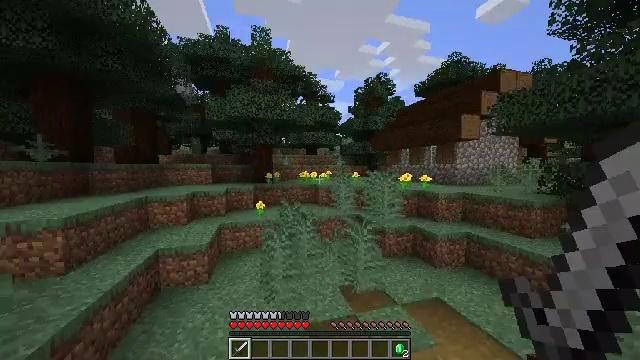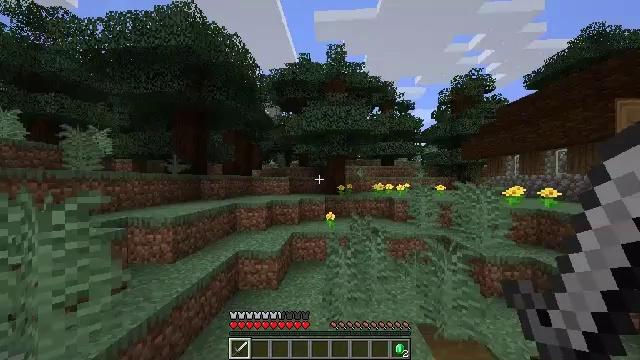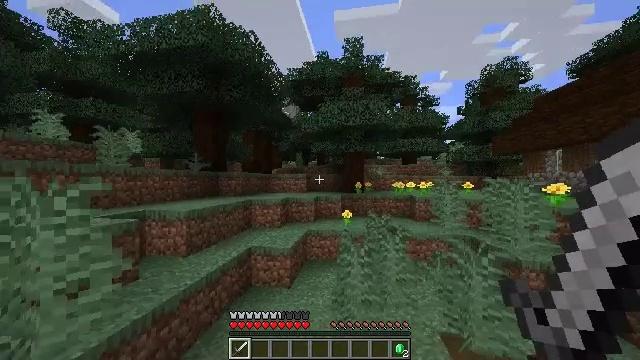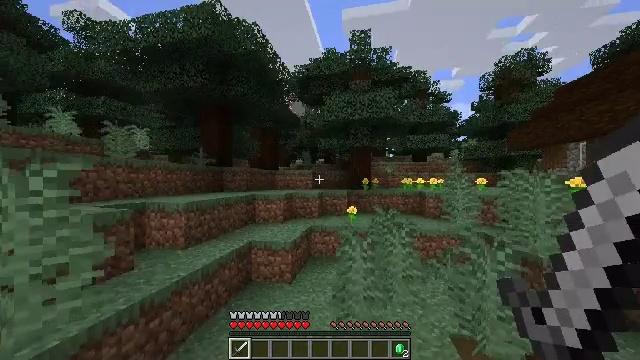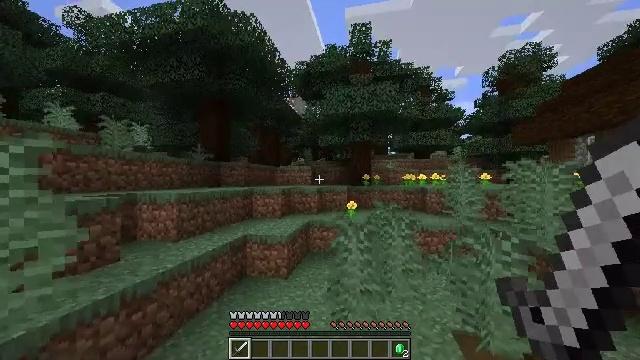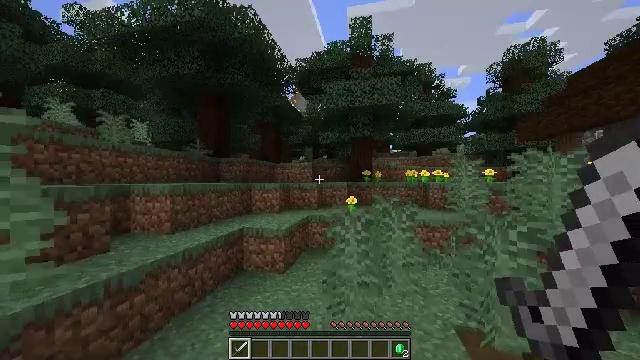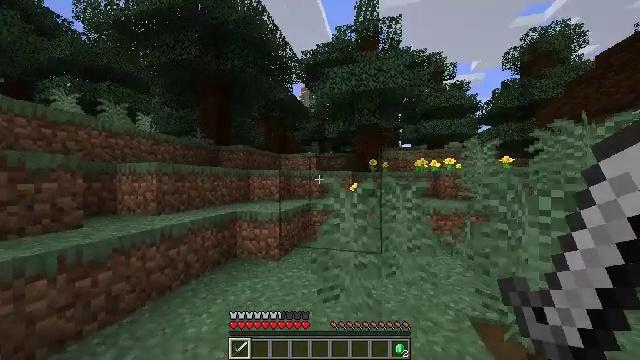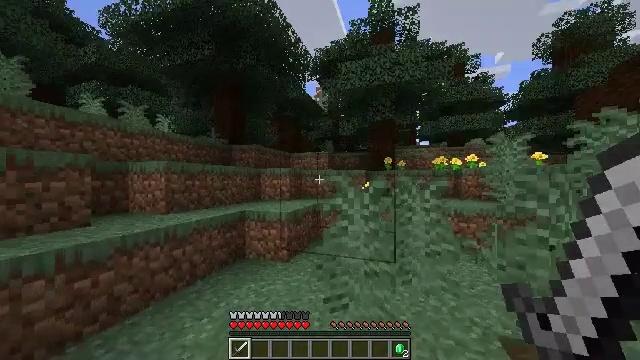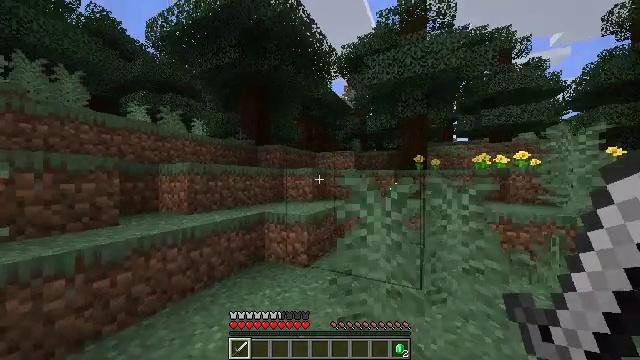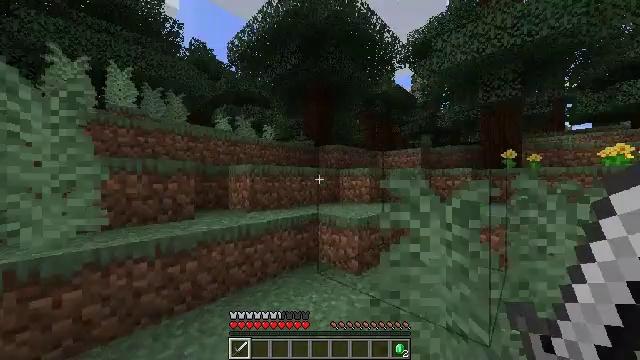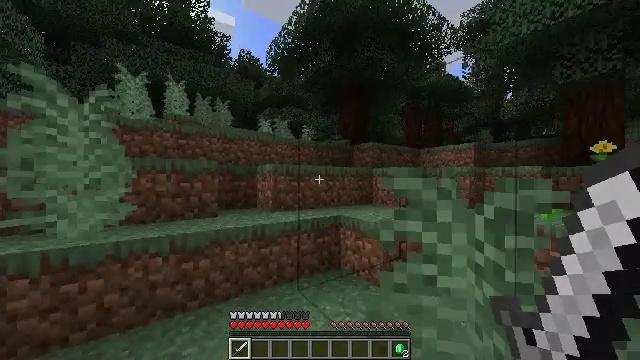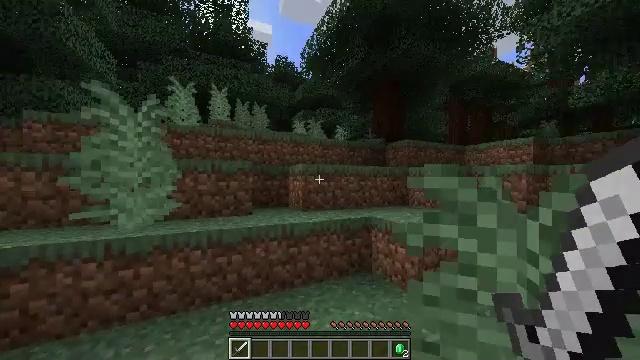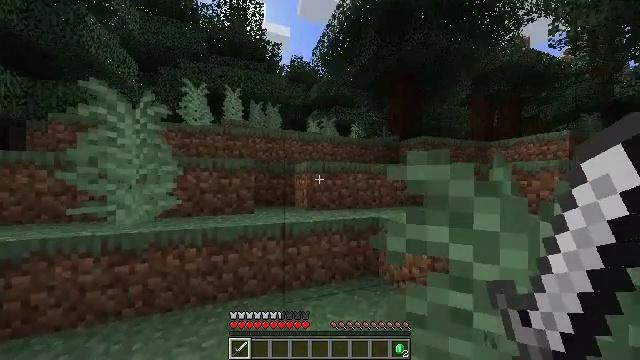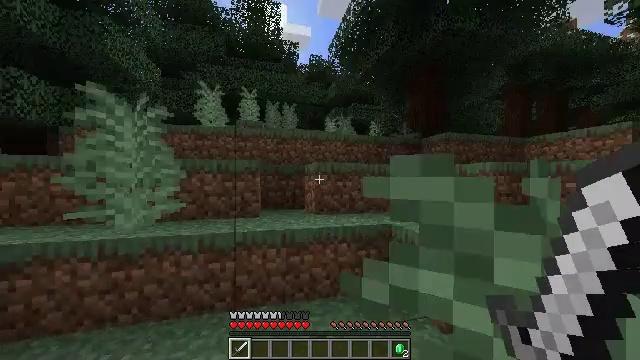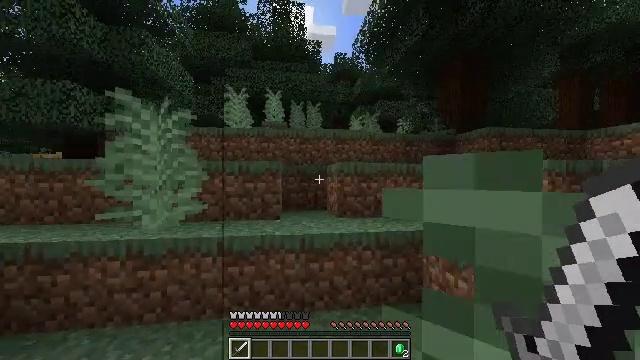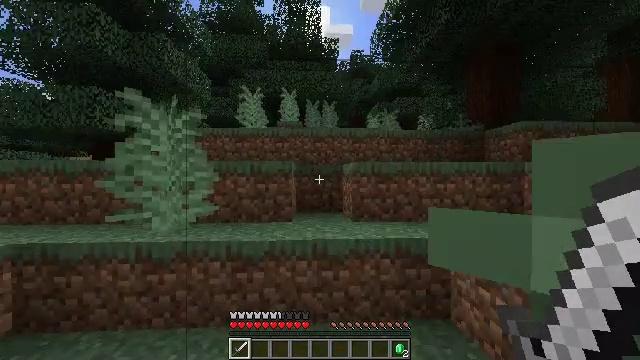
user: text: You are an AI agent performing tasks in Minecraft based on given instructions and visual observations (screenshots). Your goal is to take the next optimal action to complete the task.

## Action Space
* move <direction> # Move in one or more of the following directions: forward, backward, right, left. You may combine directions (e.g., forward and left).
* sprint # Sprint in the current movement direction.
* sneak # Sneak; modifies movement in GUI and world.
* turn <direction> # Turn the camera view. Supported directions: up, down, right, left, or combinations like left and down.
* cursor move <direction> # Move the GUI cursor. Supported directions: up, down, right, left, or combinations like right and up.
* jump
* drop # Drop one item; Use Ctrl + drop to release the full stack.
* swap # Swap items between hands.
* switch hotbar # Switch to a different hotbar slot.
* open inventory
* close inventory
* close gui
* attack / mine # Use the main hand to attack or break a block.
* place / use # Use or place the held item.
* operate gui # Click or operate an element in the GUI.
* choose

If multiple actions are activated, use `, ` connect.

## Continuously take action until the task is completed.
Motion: motion action
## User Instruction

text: Break the spruce leaves to clear the area.
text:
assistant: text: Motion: move forward, sprint, turn left and up
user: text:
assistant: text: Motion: move forward, sprint, turn left
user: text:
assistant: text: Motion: move forward, sprint, turn left
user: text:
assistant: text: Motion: move forward, sprint
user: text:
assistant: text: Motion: move forward
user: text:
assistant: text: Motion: move forward, sprint, turn left
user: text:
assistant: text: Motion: move forward, sprint, turn left
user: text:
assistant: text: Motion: move forward and move right, sprint, turn left
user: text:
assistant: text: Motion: move forward and move right, sprint, turn left
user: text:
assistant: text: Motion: move forward and move right, sprint, turn left
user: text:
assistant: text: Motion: move forward and move right, sprint, turn left
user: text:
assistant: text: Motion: move forward and move right, sprint, turn left
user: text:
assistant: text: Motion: move forward, sprint, turn left
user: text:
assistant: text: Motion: move forward, sprint, turn left
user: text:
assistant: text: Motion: move forward, sprint, turn left
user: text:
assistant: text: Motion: move forward, sprint
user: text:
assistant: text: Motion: move forward, sprint, jump
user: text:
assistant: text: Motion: move forward, sprint, jump
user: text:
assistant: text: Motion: move forward, sprint, turn right, jump
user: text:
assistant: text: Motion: move forward, sprint, turn right, jump
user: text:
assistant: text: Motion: move forward, sprint, turn right, jump
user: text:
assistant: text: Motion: move forward, turn right
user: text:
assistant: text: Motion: move forward, sprint, turn right and down
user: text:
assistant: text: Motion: move forward, sprint, turn right
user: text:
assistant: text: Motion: move forward, turn right
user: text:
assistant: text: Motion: move forward, turn right, jump
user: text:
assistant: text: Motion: move forward, turn right, jump
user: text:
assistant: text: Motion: move forward, turn right, jump
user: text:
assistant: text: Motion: move forward, sprint, jump
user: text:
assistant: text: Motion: move forward, sprint